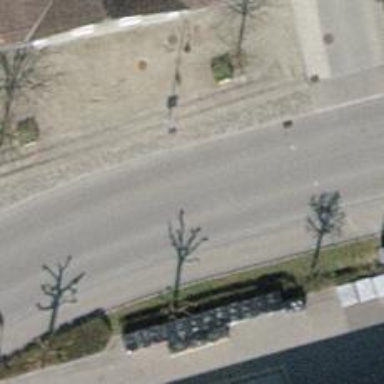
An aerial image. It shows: Residential road with sidewalks on both sides.